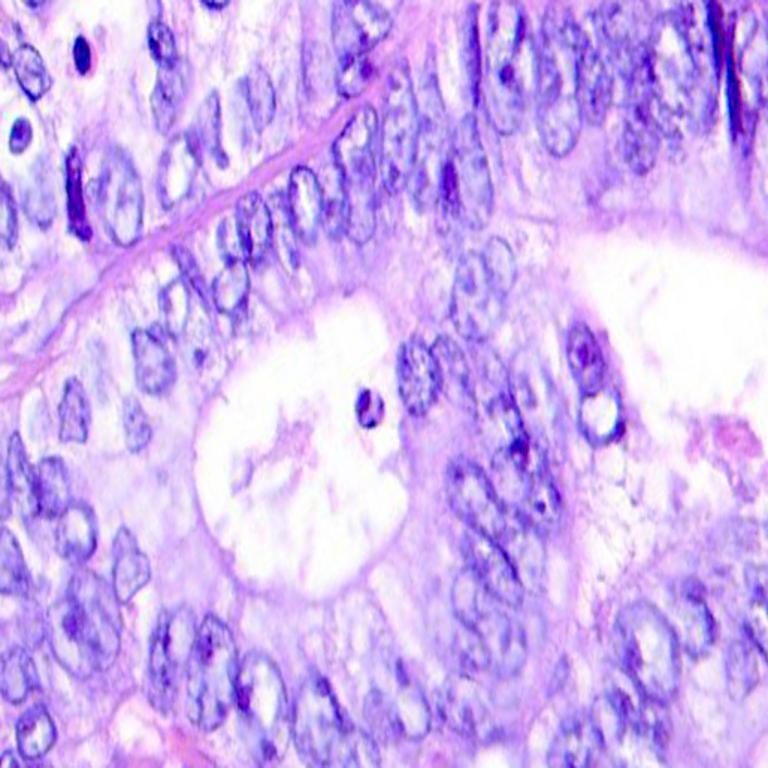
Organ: colon
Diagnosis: adenocarcinomas